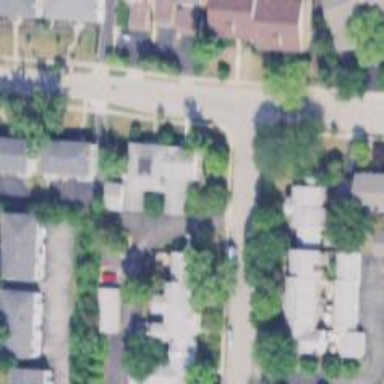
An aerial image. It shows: Alleyway designated as service road.